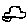
Label: car